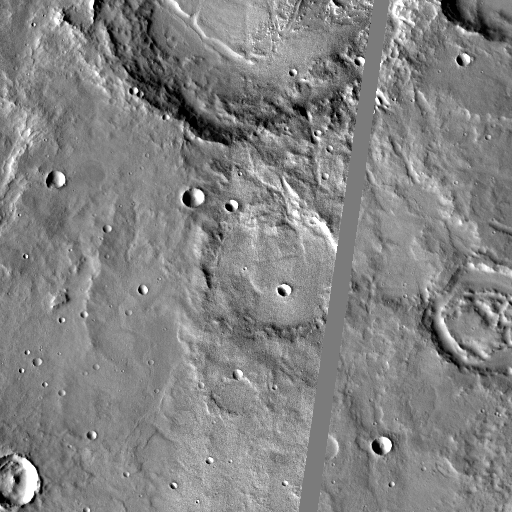
Crater classes present: Background, Other, Buried